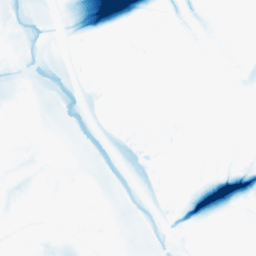
Category: morphological
Decomposition family: morphological_ellipse
Decomposition parameters: operation: closing
width: 50
height: 50
Upsampling method: sinc_blackman
Upsampling parameters: scale: 2
kernel_size: 16
Upsampling scale: 2